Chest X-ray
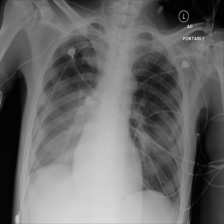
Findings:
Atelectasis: negative
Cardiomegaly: negative
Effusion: negative
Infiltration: negative
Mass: negative
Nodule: negative
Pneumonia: negative
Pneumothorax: negative
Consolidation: negative
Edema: negative
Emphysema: negative
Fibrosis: negative
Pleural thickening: negative
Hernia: negative